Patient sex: M
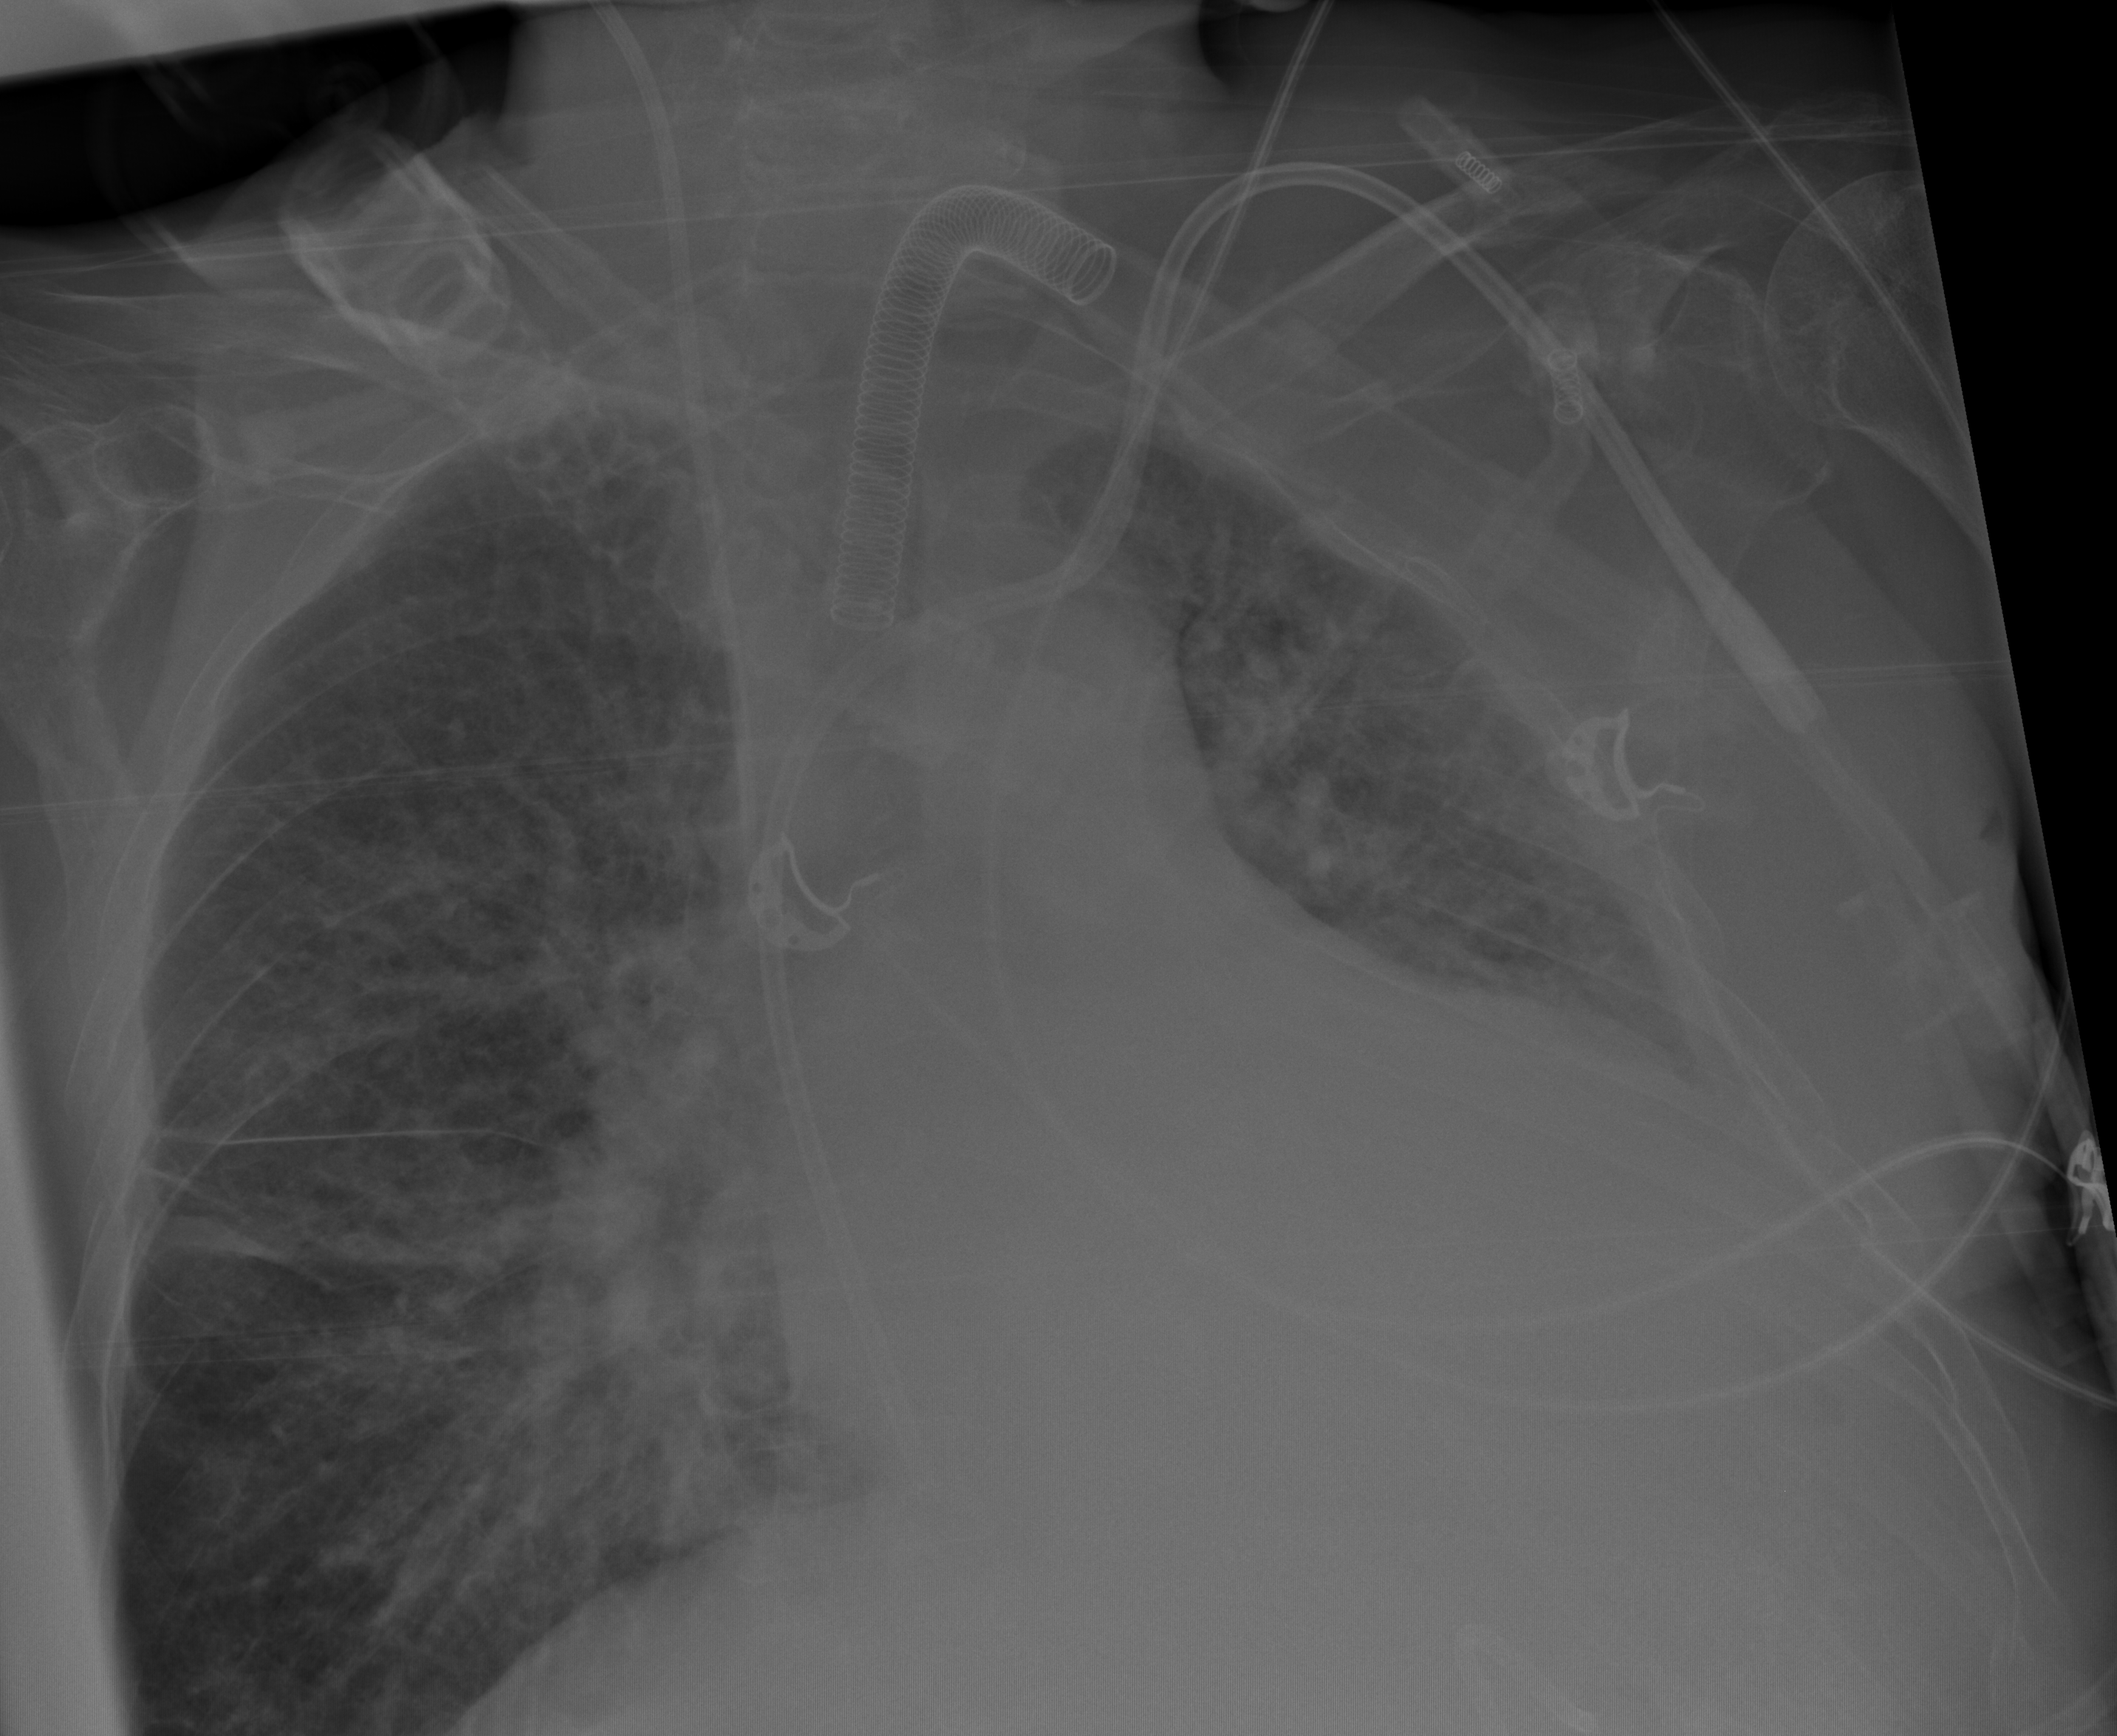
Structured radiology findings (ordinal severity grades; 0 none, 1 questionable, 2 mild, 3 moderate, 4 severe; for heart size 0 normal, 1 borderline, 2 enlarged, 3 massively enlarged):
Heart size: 2
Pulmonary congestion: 3
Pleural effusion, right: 0
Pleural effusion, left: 3
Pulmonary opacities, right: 2
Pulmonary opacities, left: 2
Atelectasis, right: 2
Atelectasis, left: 3